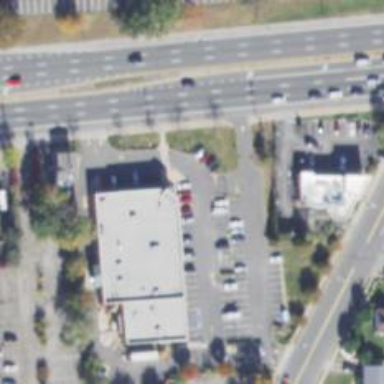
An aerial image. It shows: Pharmacy providing healthcare services.